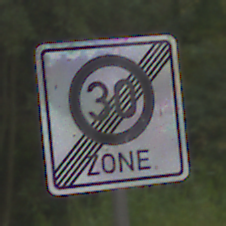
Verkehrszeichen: EndeZone30
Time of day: Midday
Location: Outdoor (Nature)
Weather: Overcast
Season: Autumn
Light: Natural